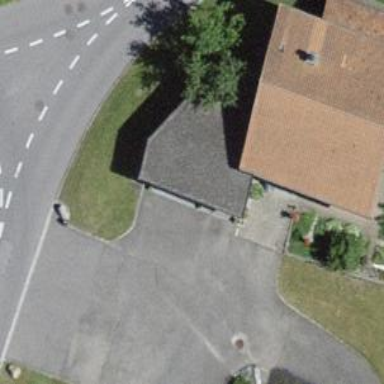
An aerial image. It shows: Garage.